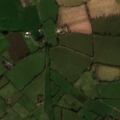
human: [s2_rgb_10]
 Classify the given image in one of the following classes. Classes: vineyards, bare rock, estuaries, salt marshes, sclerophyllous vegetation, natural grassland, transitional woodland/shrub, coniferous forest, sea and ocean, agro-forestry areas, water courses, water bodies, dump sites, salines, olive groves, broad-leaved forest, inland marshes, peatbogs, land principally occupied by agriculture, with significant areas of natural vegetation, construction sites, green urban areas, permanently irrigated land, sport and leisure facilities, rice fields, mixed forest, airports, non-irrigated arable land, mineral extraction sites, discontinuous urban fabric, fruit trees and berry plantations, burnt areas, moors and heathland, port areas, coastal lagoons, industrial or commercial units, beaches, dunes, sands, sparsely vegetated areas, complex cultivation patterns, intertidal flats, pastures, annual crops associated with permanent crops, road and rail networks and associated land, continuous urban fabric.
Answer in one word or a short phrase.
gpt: non-irrigated arable land, pastures